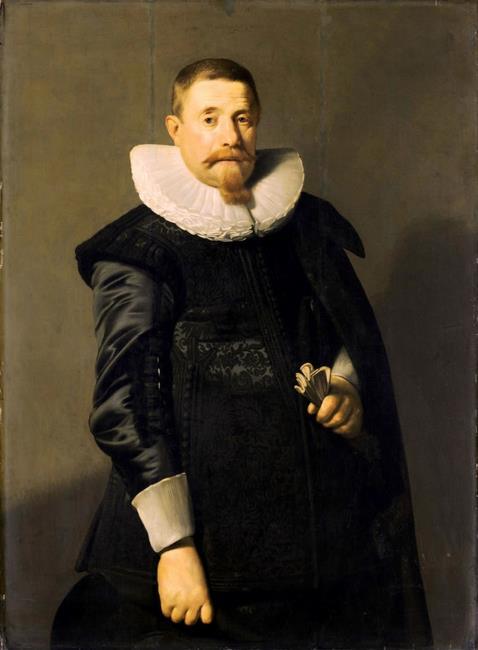
Title: Portrait of an unknown man
Artist: Thomas de Keyser
Earliest date: 1630
Latest date: 1630
Genre: painting
Iconography: Gloves
Keywords: man's portrait, knee-length portrait, head to the right, body facing right, standing (position), facing front, hat in hand, glove/gloves in hand, short hair (men's hairstyle), moustache, goatee, ruff 'à la confusion', mantle